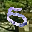
Label: 5